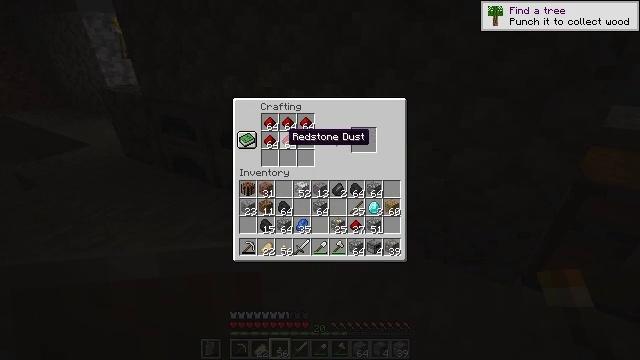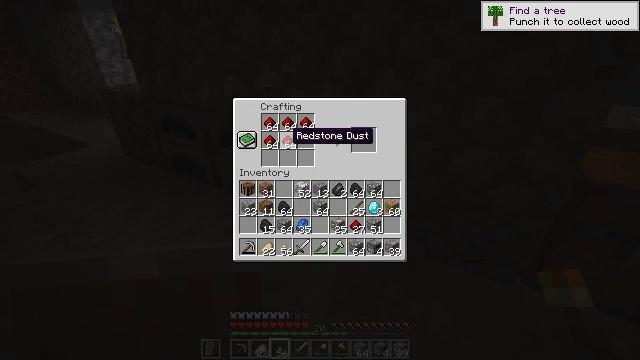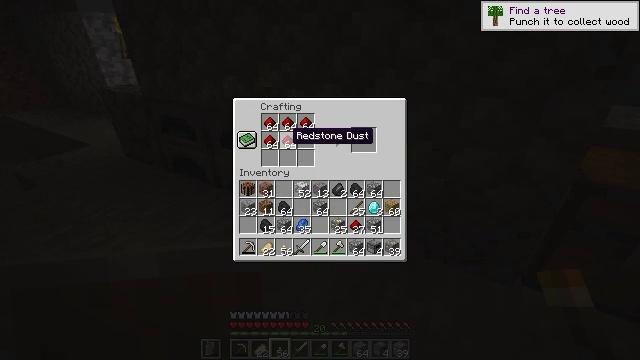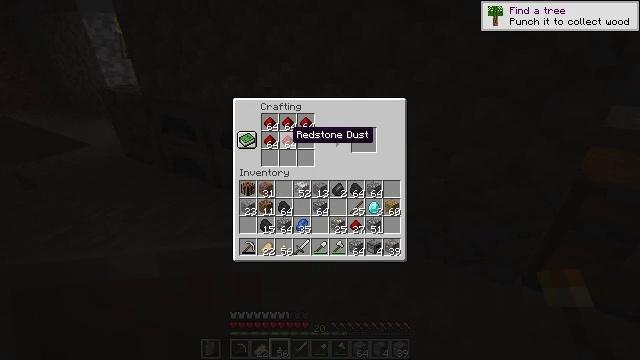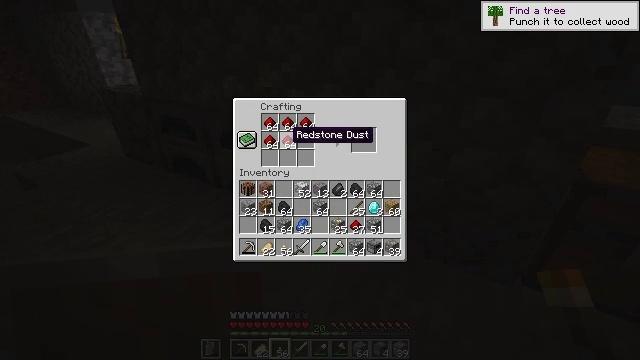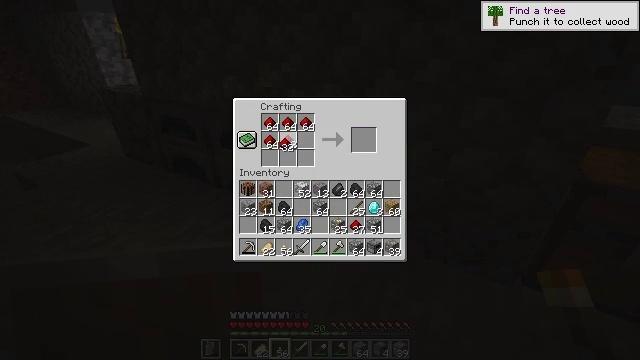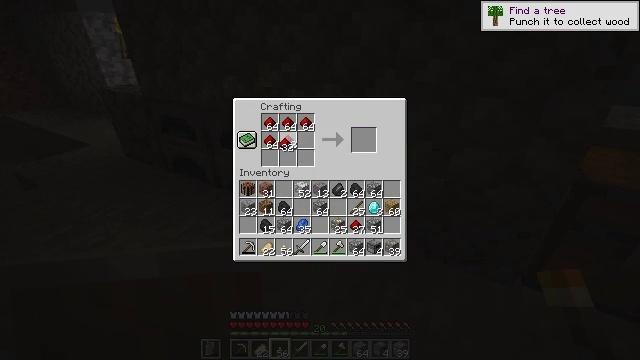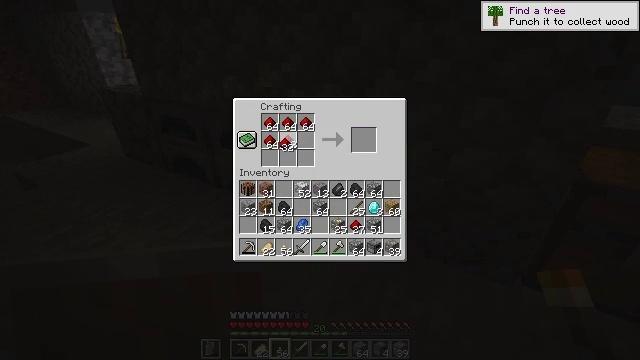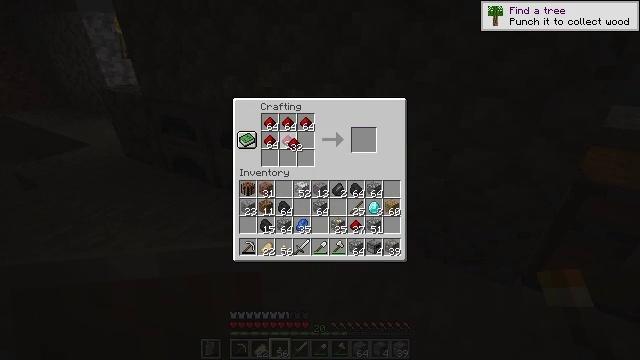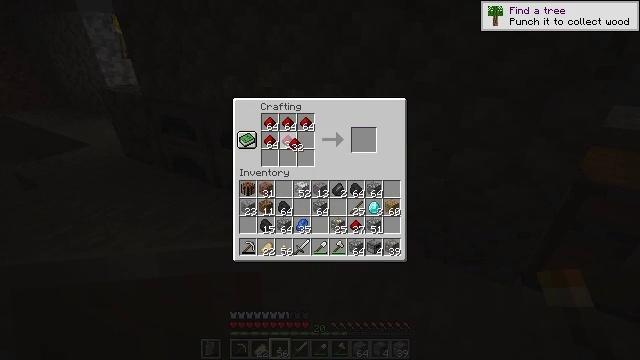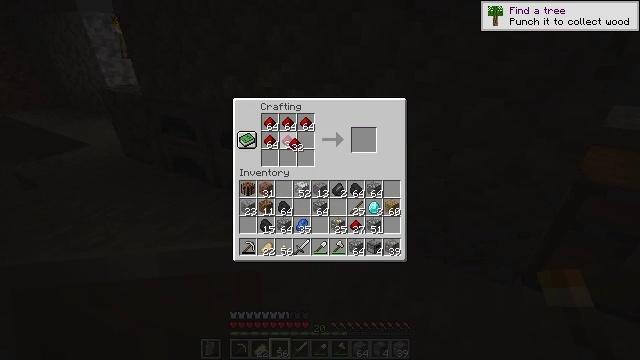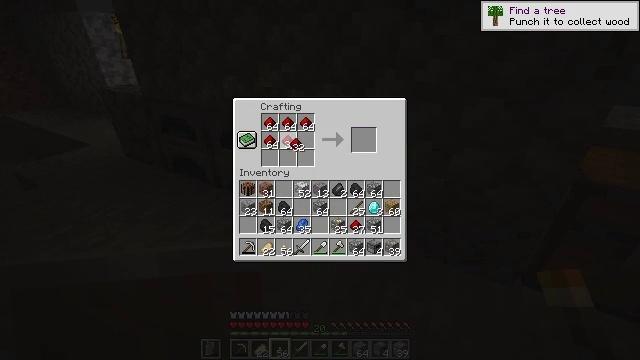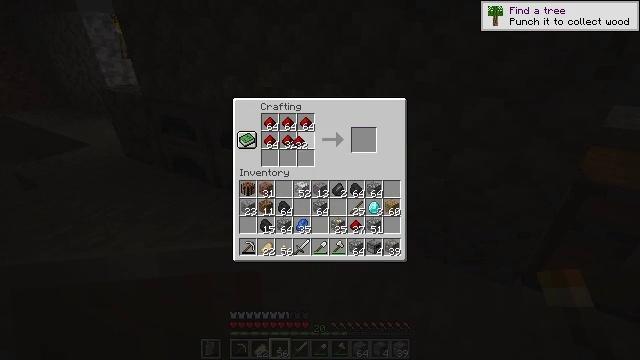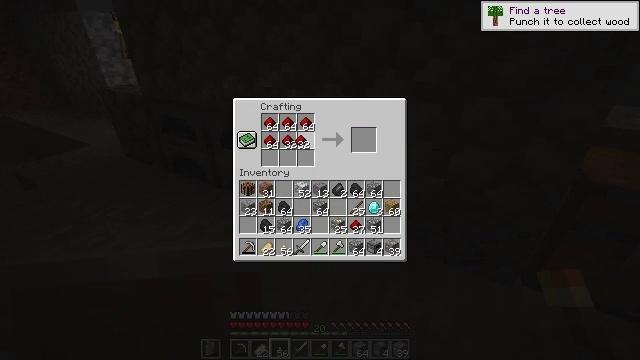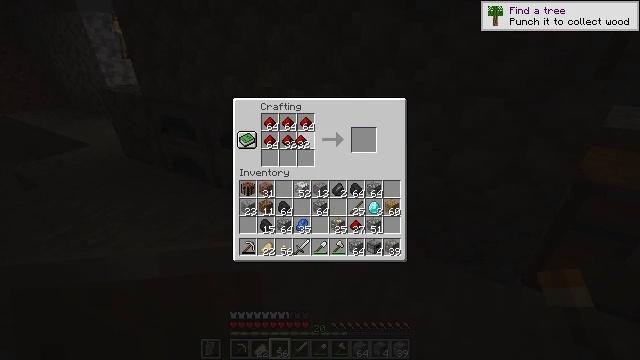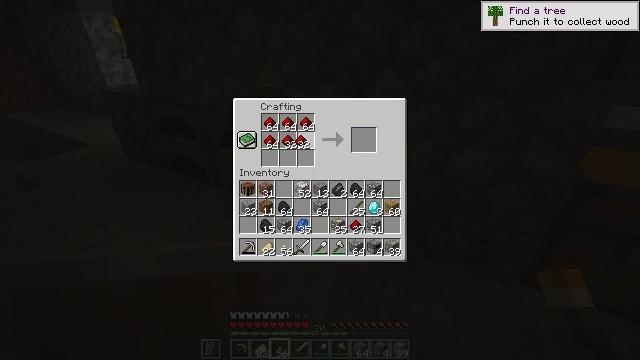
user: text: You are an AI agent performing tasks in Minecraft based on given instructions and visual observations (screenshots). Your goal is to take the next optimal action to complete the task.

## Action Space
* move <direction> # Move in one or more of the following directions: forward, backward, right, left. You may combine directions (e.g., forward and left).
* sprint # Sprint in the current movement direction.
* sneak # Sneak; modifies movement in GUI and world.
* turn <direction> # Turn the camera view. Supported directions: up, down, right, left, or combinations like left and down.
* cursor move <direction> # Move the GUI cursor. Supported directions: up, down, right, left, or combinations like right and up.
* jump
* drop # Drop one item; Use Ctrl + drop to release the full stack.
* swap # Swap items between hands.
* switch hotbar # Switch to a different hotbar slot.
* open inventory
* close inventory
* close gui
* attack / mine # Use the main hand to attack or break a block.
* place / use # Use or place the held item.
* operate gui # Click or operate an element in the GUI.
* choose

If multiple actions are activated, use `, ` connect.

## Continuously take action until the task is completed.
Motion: motion action
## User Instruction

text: Craft a redstone block.
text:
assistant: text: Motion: no_op
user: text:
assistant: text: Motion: no_op
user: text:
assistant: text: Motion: no_op
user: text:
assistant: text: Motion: no_op
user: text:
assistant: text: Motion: choose
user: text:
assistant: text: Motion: choose
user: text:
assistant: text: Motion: choose
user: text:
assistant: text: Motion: cursor move right
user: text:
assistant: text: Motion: no_op
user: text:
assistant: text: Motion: no_op
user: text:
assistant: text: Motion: no_op
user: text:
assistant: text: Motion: no_op
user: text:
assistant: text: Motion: no_op
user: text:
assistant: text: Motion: no_op
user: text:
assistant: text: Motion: no_op
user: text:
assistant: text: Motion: operate gui
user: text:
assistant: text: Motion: operate gui
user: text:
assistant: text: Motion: cursor move down, operate gui
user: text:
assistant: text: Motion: operate gui
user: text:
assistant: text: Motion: operate gui
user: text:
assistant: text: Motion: cursor move left, operate gui
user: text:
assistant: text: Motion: cursor move left, operate gui
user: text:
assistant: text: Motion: operate gui
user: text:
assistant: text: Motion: operate gui
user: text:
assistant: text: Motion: operate gui
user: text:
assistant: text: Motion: operate gui
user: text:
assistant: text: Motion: operate gui
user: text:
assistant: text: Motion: operate gui
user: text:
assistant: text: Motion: operate gui
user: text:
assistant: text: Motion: operate gui